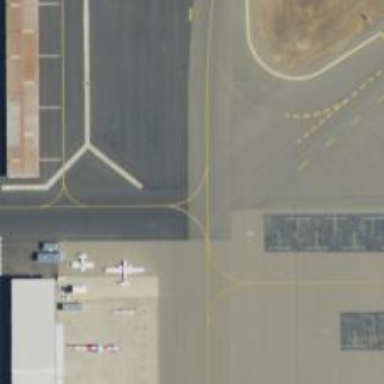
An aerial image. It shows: View of taxiway at the airport.